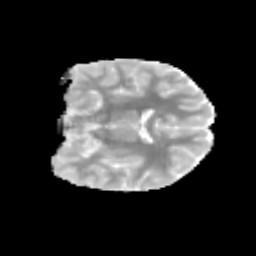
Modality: MD
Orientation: coronal
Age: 9
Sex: male
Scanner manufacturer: siemens
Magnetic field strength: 3 T
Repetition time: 3.8 s
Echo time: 0.07 s